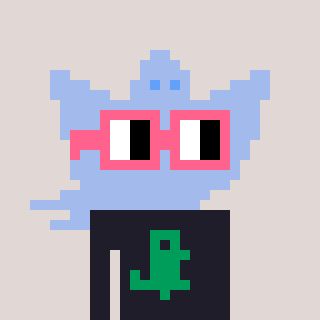
a pixel art character with square pink glasses, a ghost-B-shaped head and a grayscale-colored body on a warm background